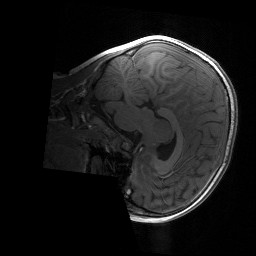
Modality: T1w
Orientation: sagittal
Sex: male
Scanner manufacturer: siemens
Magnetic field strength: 3 T
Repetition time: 1.9 s
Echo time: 0.00243 s